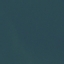
Land use / land cover class: SeaLake